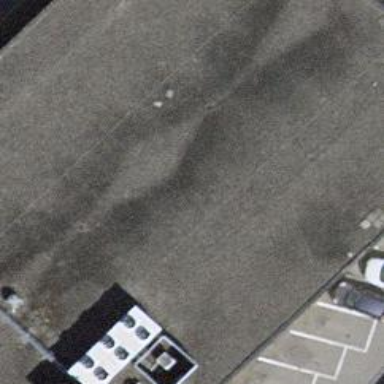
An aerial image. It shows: Supermarket building.